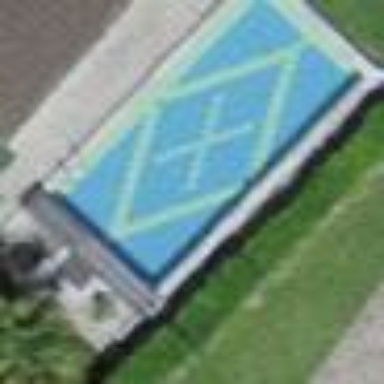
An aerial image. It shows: Swimming pool located in leisure land.